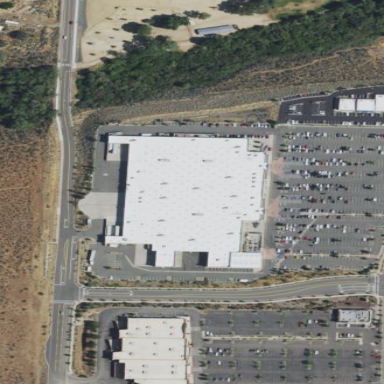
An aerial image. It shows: Retail building housing supermarket.